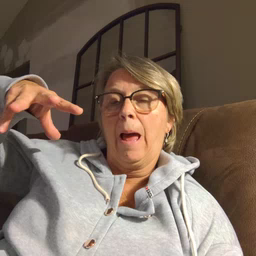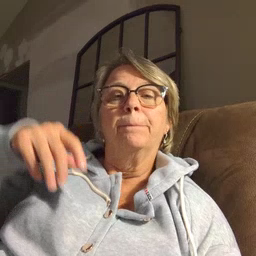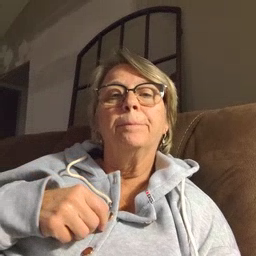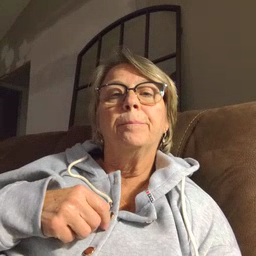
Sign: lamp